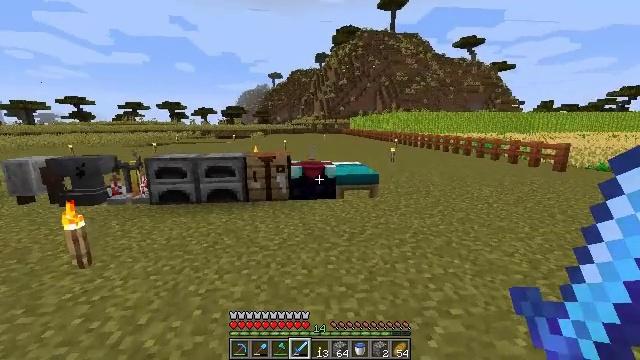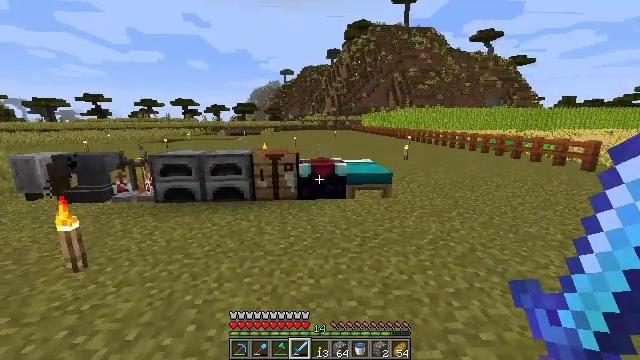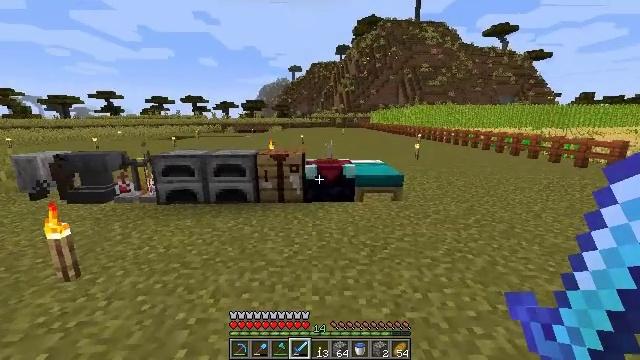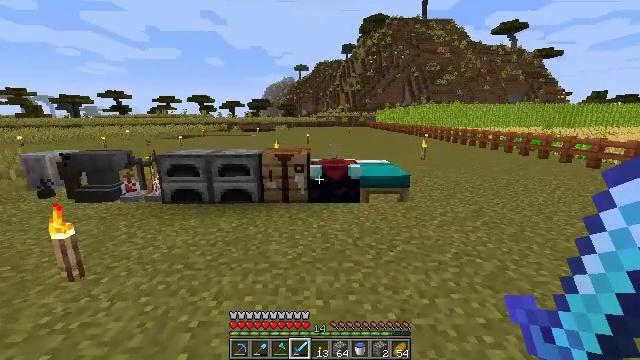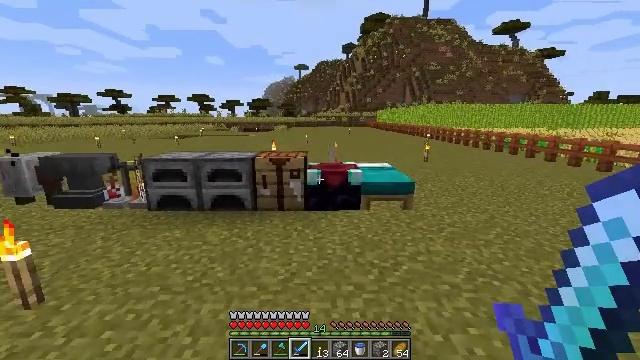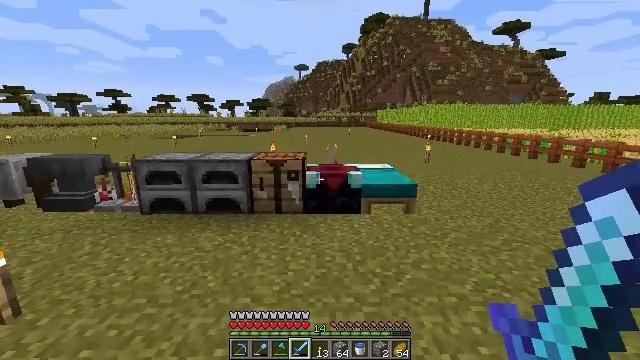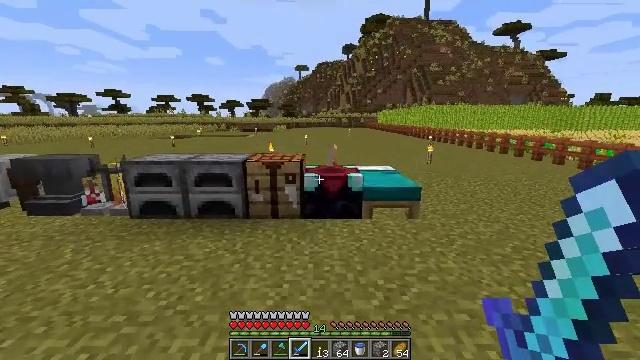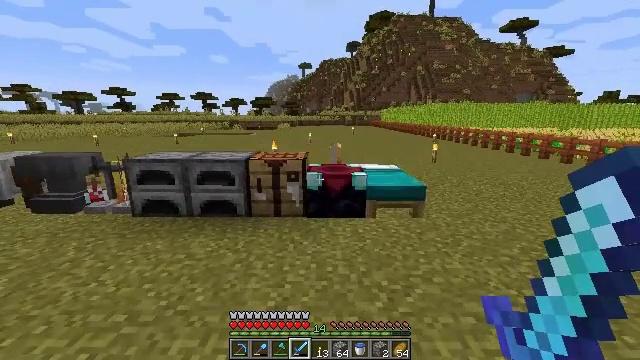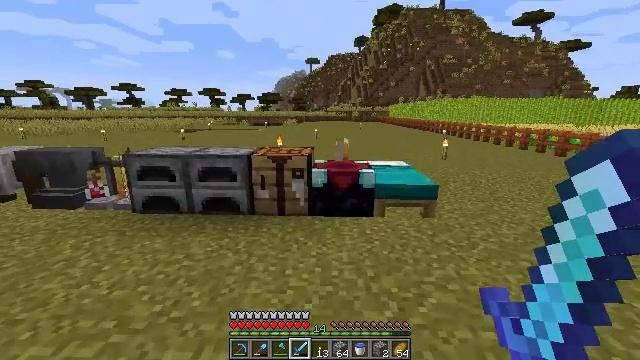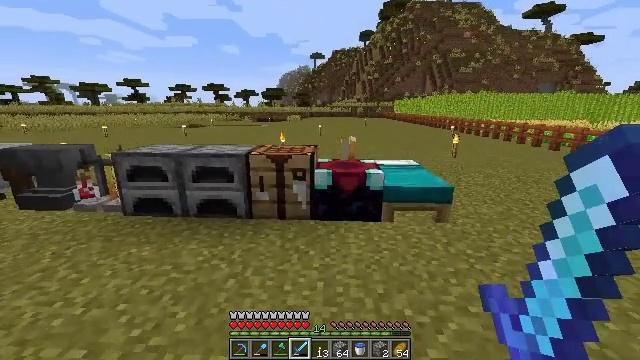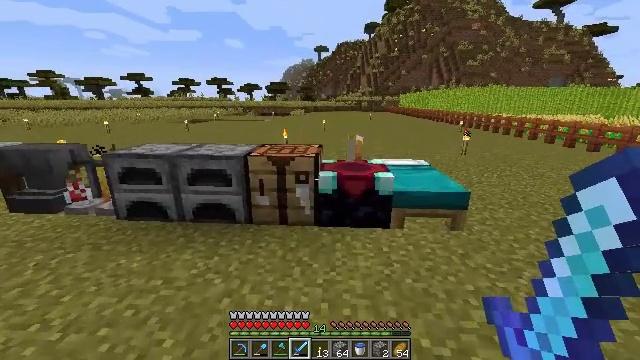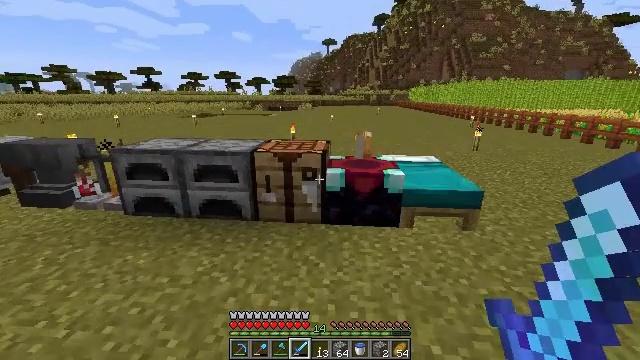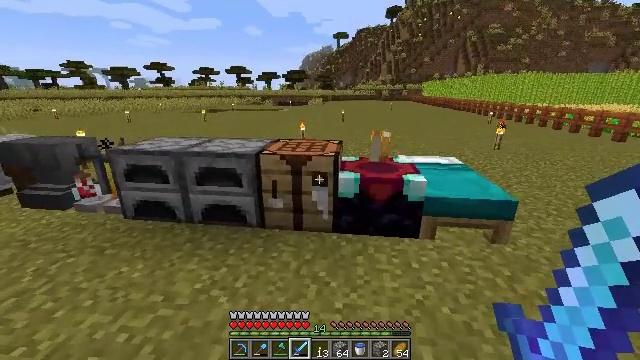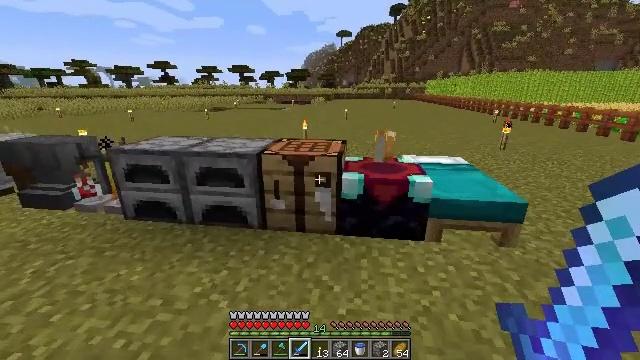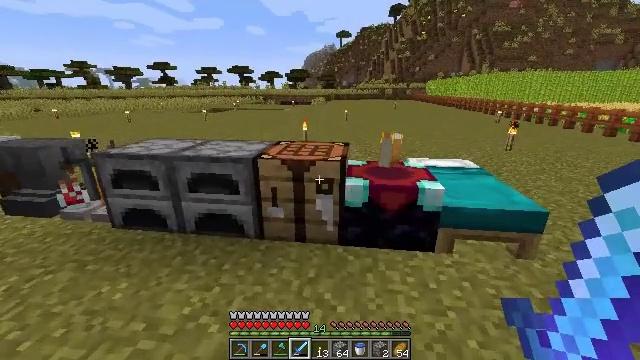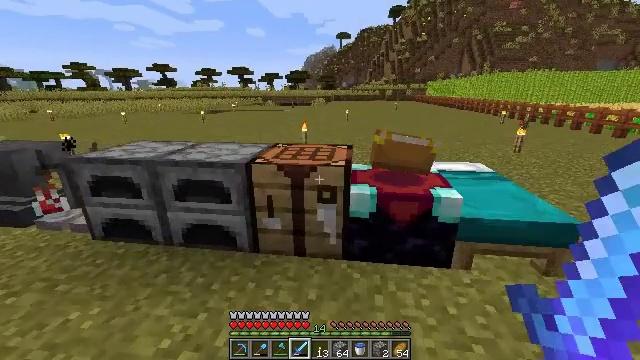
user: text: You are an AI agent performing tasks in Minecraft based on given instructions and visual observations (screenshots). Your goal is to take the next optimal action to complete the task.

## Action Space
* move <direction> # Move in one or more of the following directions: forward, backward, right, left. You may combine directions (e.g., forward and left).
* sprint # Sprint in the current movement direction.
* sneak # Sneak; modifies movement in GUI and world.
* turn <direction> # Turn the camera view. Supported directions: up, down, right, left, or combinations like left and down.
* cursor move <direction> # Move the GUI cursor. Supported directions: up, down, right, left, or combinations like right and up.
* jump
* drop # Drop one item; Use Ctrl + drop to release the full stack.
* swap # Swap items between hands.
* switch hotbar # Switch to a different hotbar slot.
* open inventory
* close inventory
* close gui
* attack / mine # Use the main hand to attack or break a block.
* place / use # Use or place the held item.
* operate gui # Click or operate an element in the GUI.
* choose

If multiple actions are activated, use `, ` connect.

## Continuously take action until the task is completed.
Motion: motion action
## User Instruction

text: Combine blaze rod and cobblestones to craft a brewing stand.
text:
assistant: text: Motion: move forward, turn left
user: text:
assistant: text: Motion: move forward, turn left
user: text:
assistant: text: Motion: move forward, turn left
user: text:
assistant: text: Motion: move forward
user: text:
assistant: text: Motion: move forward
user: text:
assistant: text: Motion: move forward
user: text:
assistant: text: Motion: move forward
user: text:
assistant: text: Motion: move forward, turn left and down
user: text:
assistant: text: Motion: move forward
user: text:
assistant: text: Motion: move forward, turn down
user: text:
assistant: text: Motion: move forward, turn left and down
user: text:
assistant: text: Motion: move forward, turn left and down
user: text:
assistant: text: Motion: move forward
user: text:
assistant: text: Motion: move forward
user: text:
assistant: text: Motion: move forward, use / place
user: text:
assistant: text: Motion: move forward, use / place
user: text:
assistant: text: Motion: move forward, use / place
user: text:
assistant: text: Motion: no_op
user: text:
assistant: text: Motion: no_op
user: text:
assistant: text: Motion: open gui
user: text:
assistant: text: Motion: no_op
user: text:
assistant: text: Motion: no_op
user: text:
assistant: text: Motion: no_op
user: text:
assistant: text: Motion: no_op
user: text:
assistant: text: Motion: no_op
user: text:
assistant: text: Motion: no_op
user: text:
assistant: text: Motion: no_op
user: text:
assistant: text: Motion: no_op
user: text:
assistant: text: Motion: no_op
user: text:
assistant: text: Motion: no_op